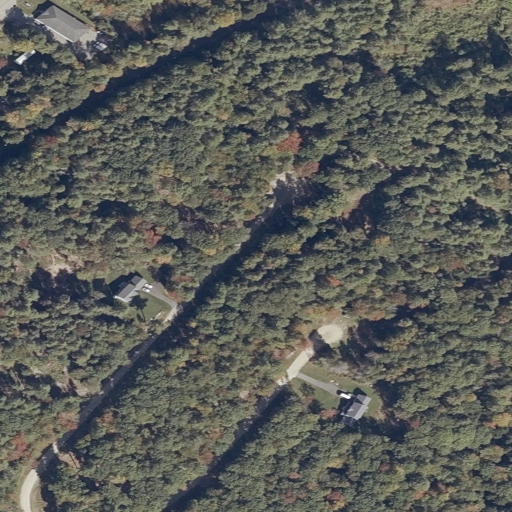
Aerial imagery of mountain in Maine named Pleasant Hill containing evergreen forest, mixed forest, open development, medium intensity development, deciduous forest, low intensity development, and woody wetlands